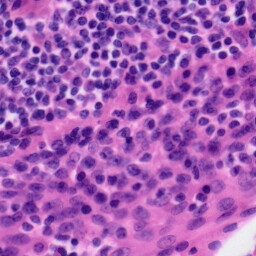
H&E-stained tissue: Tonsil